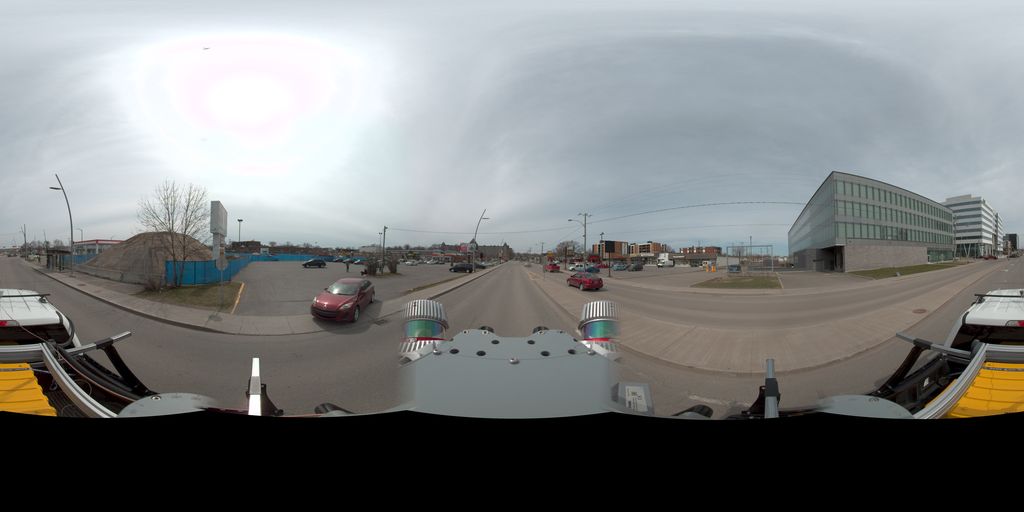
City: quebec_city